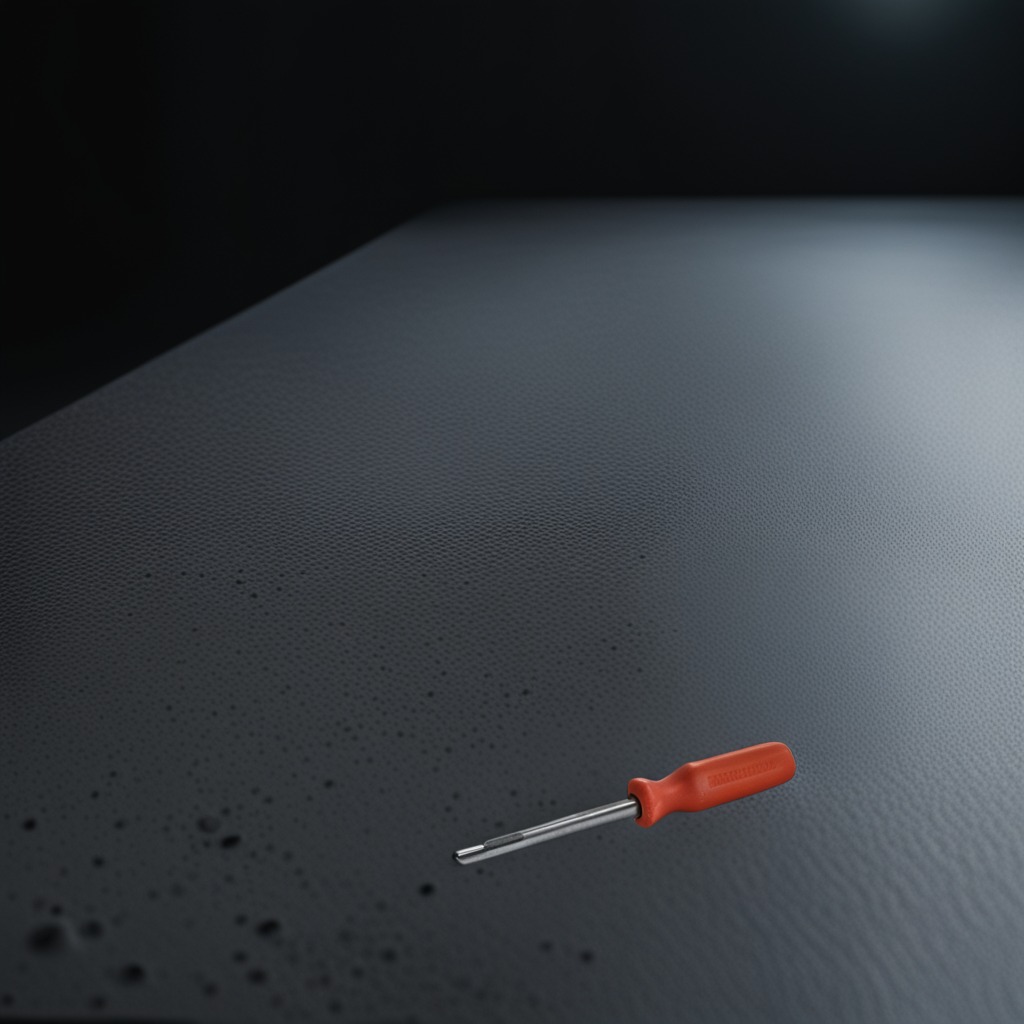
A screwdriver is lying on the clean granite table inside a workshop at night.